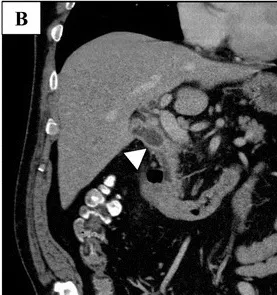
Preoperative diagnosis on MDCT and MRCP. And a coalesced gallbladder with the bile duct (arrow), suggesting biliobiliary fistula (small arrow head).
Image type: radiology (ct)